Question: I have a couple of areas in my MVC 3 application Auth and Users. I am using <URL> to view a list of my routes and see which one gets selected based on my url.
However there are a couple of routes present that I have not created in either my AreaRegistration file or Globalasax and I don't know where they have come from or how to get rid of them. The routes are highlighted in yellow below.
You can also see that I have created a default route in my Auth area (highlighted in green) which simply points to the Login action of my Auth controller. I have debugged the RouteTable and it gets added when the AreaRegistration.RegisterAllAreas(); method is called. However it does not get added in the AreaRegistration as have stepped through this also.
Does ASP.NET MVC add this as a default and if so can I remove it somehow?

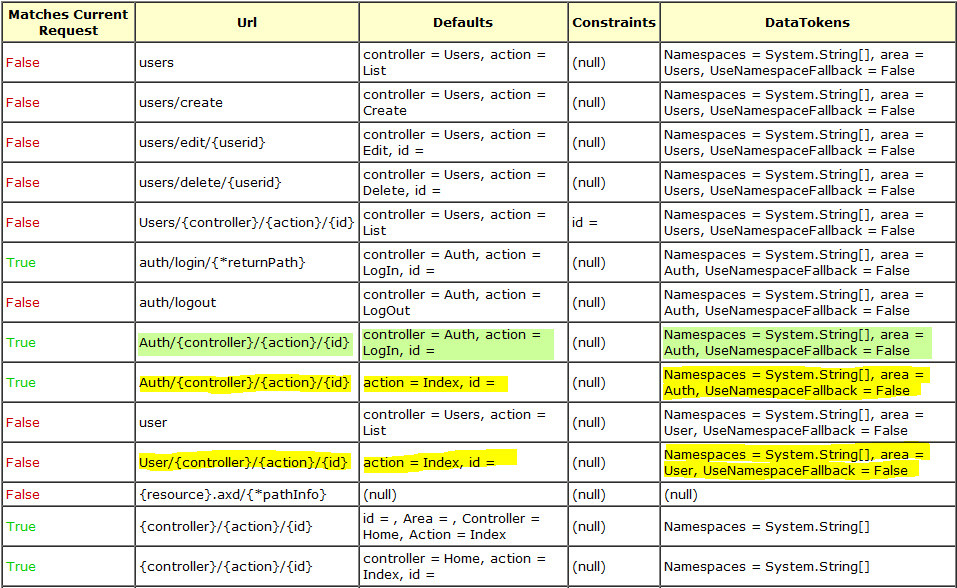
Answer: I don't like to answer my own question but after a day of trying to solve this problem I thought I would post the answer in case anyone else has the same issue.
In the end I got rid of all my areas from my application and just had the basic Global.asax routing. When I ran the app I could see in the route debugger that the routing collection was still being populated with the routes from now non existing areas. After trying many things including deleting everything from my ASP.NET temp files, messing around with IIS AppPools and cleaning out browser data I finally came across the answer.
I deleted everything from the websites bin folder, did a rebuild and low and behold, the routes were gone. I reinstated my areas with the config described and everything is working as it should.
I have no idea why my MVC app was holding onto and populating the old routes but as soon as my bin was cleared and new dll's created everything worked as it should. If anybody out there knows why this may be then I would be very interested.